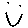
Label: smiley face